Interaction volume radius: 5 \u00c5
Interaction volume height: 35 \u00c5
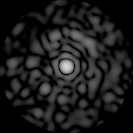
Disorder parameter: 0.8012